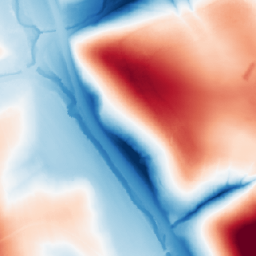
Category: classical
Decomposition family: gaussian
Decomposition parameters: sigma: 50
Upsampling method: area
Upsampling parameters: scale: 4
Upsampling scale: 4